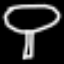
Label: mushroom